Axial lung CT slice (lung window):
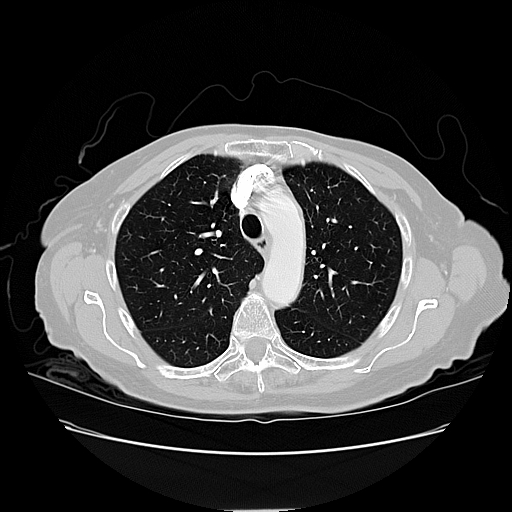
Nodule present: no